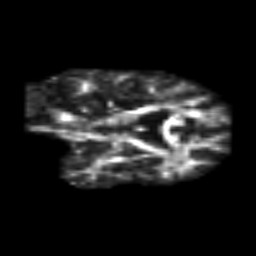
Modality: FA
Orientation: coronal
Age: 51
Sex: female
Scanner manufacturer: siemens
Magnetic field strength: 3 T
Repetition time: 3.2 s
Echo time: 0.081 s